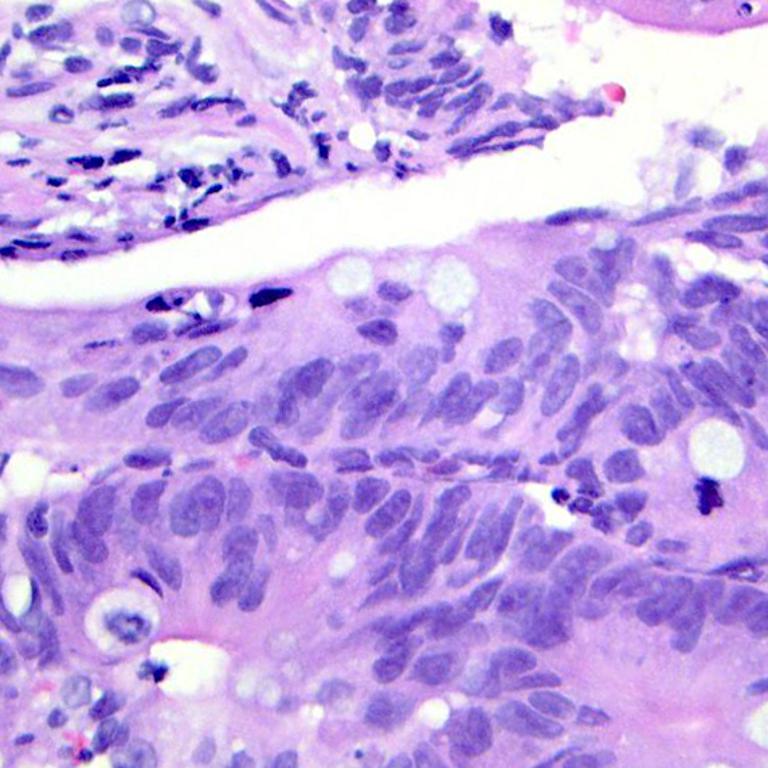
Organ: colon
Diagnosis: adenocarcinomas